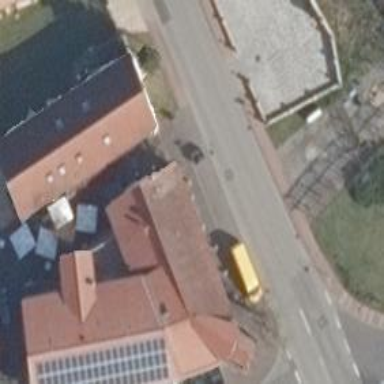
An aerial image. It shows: Restaurant located within hotel.